Question: Here's a delta with an attribute:

Trying to get the delta with
'''
editor.getContents(range.index, range.length);
'''
returns
'''
Delta: {
ops: []
}
'''
which is expected - range.length is 0.
Is there a way of returning the entire delta (from left to right) so it looks like this:
'''
Delta: {
ops: [
{
attributes: { test: '123' },
insert: 'A selection'
},
...
]
}
'''
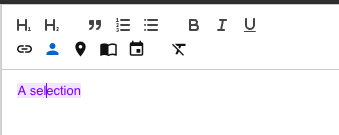
Answer: Assuming a slightly more complex example to disambiguate and assuming the test 123 attribute is implemented with a class Attributor, given the document:
'''
<div class="ql-editor">
<p><strong>ab</strong><span class="ql-test=123">cd<em>ef</em></span></p>
</div>
'''
I think what you are asking however is getting the Delta for the "cdef" text when the user's cursor is between the "e" and "f" and so your range is 'index: 5'.
This is an experimental/undocumented API but 'quill.scroll.path(5)' will get you an array '[[blockBlot, 0], [inlineBlot, 2], [italicBlot, 1]]' and the blot you want in this case is the second one so by summing the offsets to it you will have 2 (0 + 2) and then you can call quill.getContents(2, blot.length()).
If the class is unique (or you can access the DOM node some other way) you can also do:
'''
const Parchment = Quill.import("parchment");
let node = document.querySelector('.ql-test-123');
let blot = Parchment.find(node);
let offset = quill.scroll.offset(blot);
quill.getContents(offset, blot.length());
'''